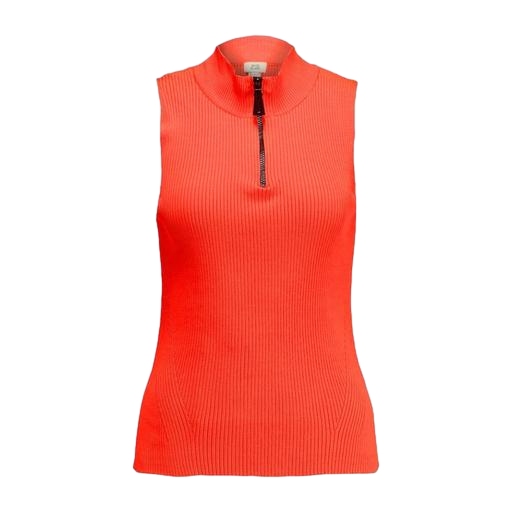
sleeveless zip, red exclusive jody zip-front top, red funnel-neck tech vest, white background